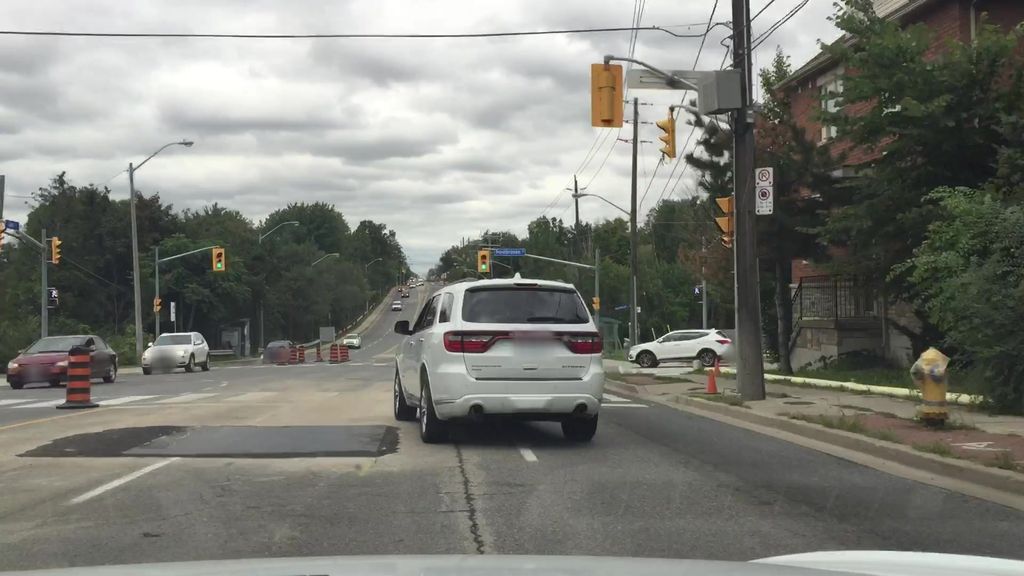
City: toronto